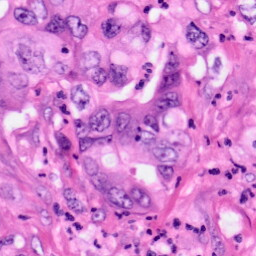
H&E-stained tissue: Pancreatic